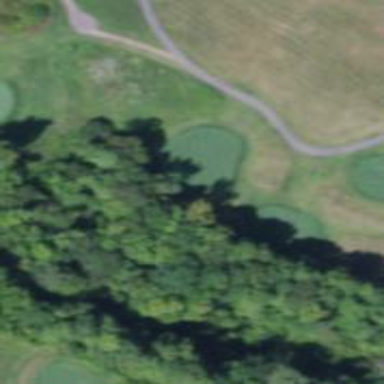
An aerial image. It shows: Golf tee on grassy land.